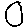
Label: circle